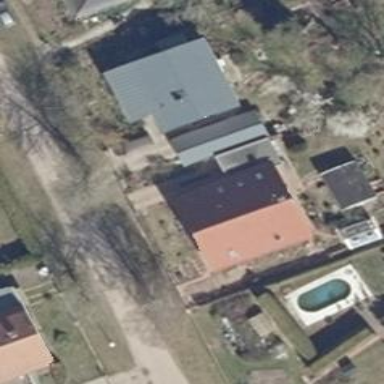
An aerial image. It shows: Simple and straightforward house.